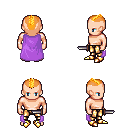
a pixel art fantasy rpg character, male body template, human, light skin, lavender cape, gold greaves, light blonde short mohawk hairstyle, gold boots, dagger, four views (front, back, left, right), 2x2 character sprite sheet, small pixel art, hard edges, no anti-aliasing